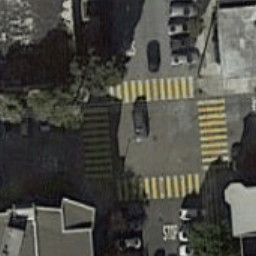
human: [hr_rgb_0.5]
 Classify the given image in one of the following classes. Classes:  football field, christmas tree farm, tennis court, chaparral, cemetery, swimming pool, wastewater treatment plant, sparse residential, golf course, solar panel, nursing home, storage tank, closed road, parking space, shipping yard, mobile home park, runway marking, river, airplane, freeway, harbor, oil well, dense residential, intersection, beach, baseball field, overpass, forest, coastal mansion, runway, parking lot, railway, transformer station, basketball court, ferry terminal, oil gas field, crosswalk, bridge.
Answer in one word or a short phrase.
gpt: crosswalk